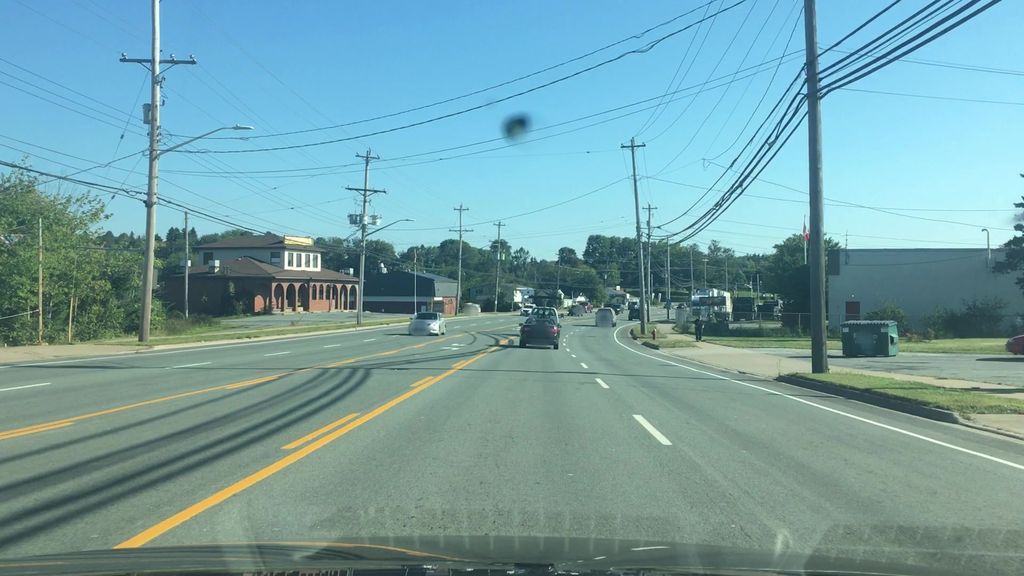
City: halifax